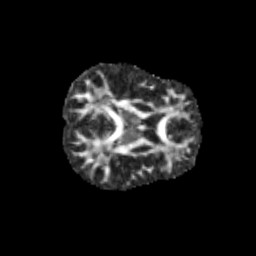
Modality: FA
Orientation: axial
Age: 12
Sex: female
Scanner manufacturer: siemens
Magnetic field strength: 3 T
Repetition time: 3.8 s
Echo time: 0.07 s